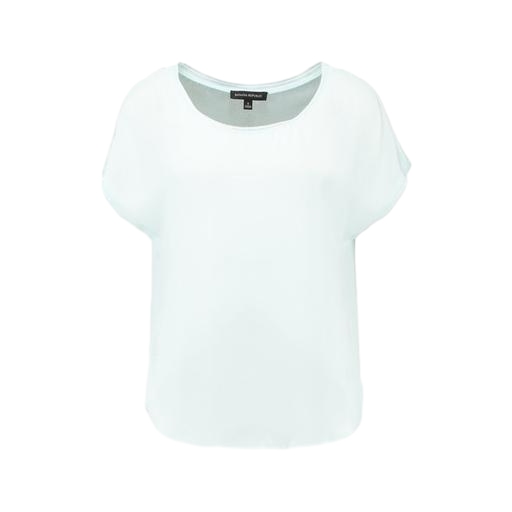
cap-sleeved tee, scoop-neck tee, short-sleeved blouse, white background